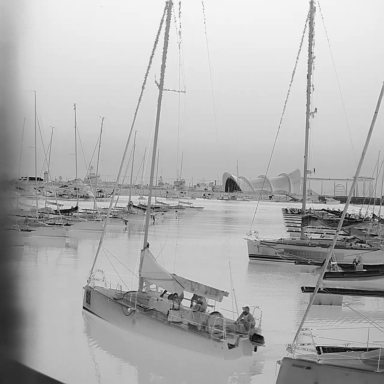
There are 12 objects shown in the infrared image, including 11 sailboats, and a canoe.